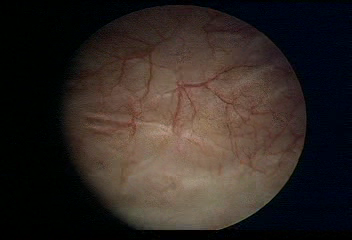
Modality: WLC
Class: Normal mucosa
Bladder cancer association: No